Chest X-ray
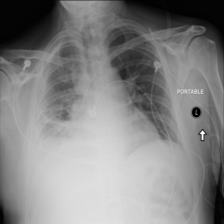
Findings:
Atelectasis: negative
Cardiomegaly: negative
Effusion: negative
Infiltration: negative
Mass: negative
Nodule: negative
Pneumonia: negative
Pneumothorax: negative
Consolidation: negative
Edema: negative
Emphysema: negative
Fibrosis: negative
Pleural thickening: negative
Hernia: negative